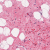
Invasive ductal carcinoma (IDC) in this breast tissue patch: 0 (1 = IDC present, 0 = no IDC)